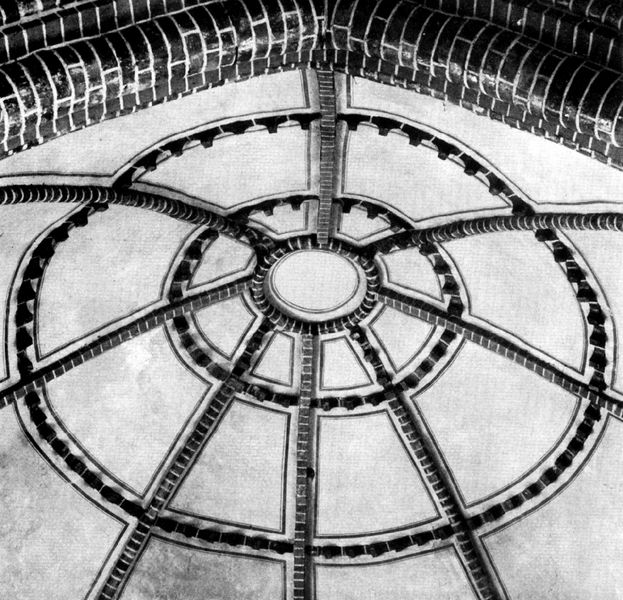
Titel: Marlow, Pfarrkirche
Schlagwörter: weiß, schwarz, gebäude, muster, architektur, kirche, decke, kreis, bogen, mauer, backstein, kuppel, fugen, gewölbe, moschee, mauerwerk, schwarzweiss, schlussstein, bauwerk, gemauert, rippe, gurtbogen